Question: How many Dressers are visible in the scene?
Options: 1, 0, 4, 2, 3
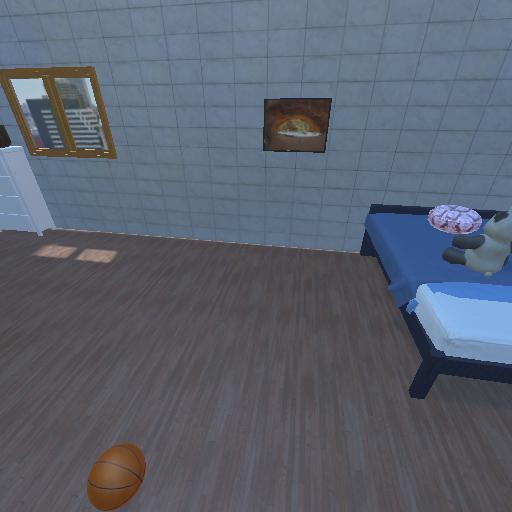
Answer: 1